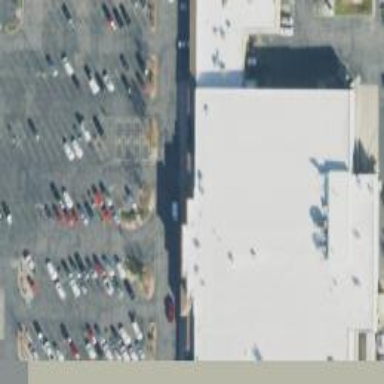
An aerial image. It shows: Supermarket.